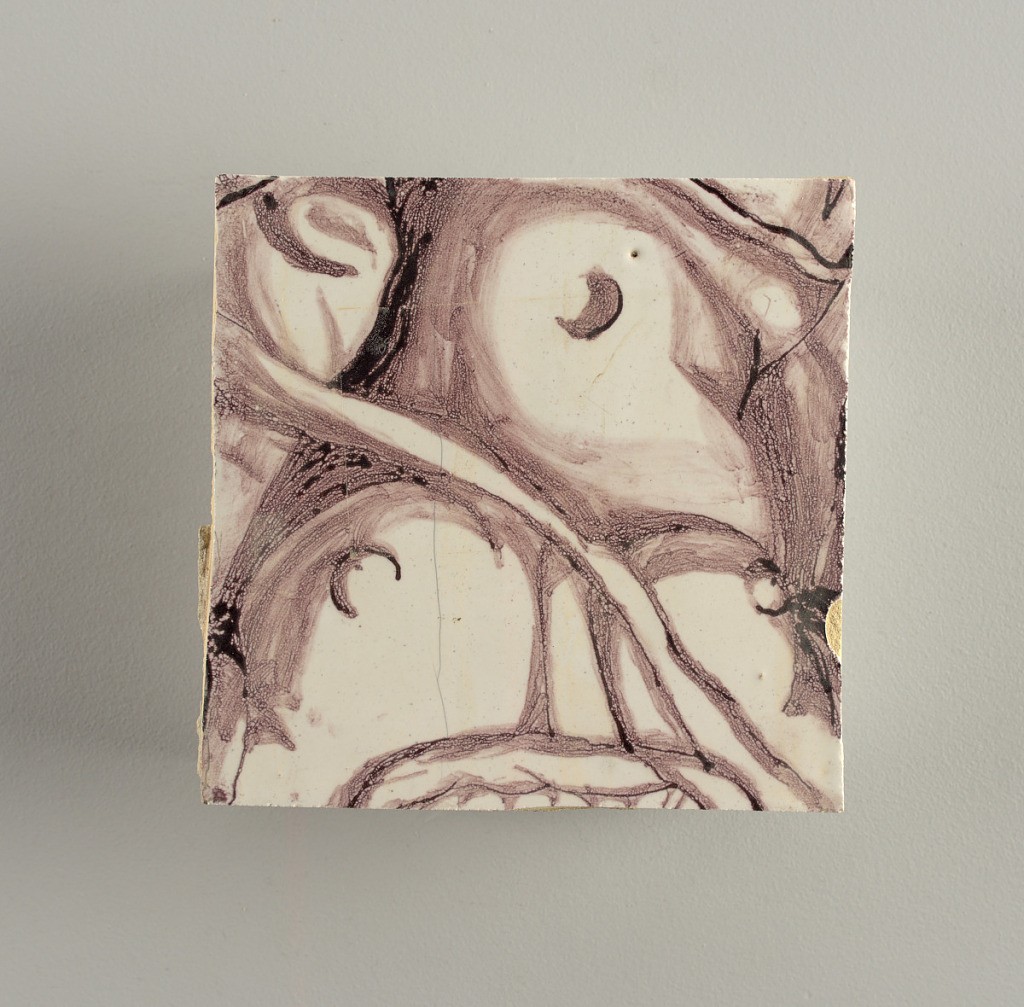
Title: Wall facing
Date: ca. 1725
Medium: Tin-glazed earthenware, underglaze
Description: Horizontal rectangle.  Thirty-seven tiles wide and twenty-one high with opening for door or window nineteen and one-half tiles high and twelve wide.  To left and right of opening, centered canopy above. Left, woman representing Hope, right, a sculputure urn.  Centered above opening, a mascaron.  Arabesque design of foliage.